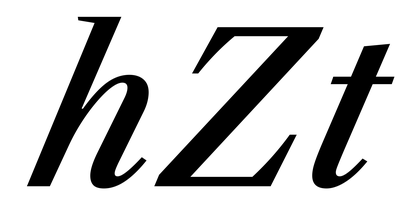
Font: LibreCaslonText-Italic_Medium_Italic